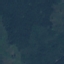
Land use / land cover class: Forest